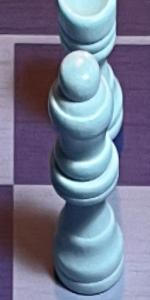
Label: Queen_White